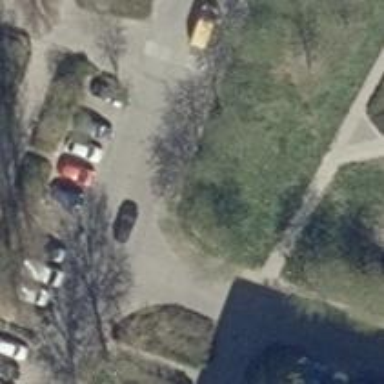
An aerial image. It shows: Sidewalk.